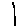
Label: line